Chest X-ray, PA view. Patient: 37 years old, sex F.
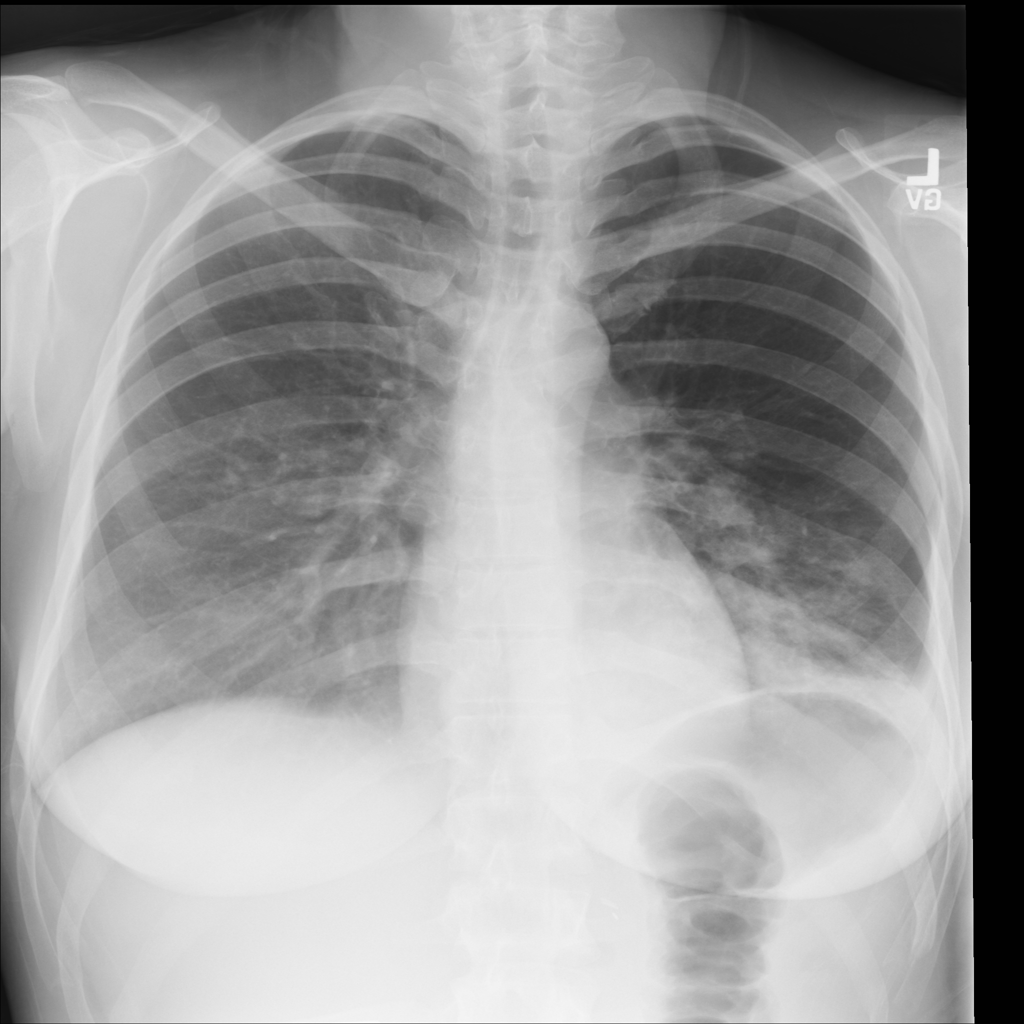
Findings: No Finding